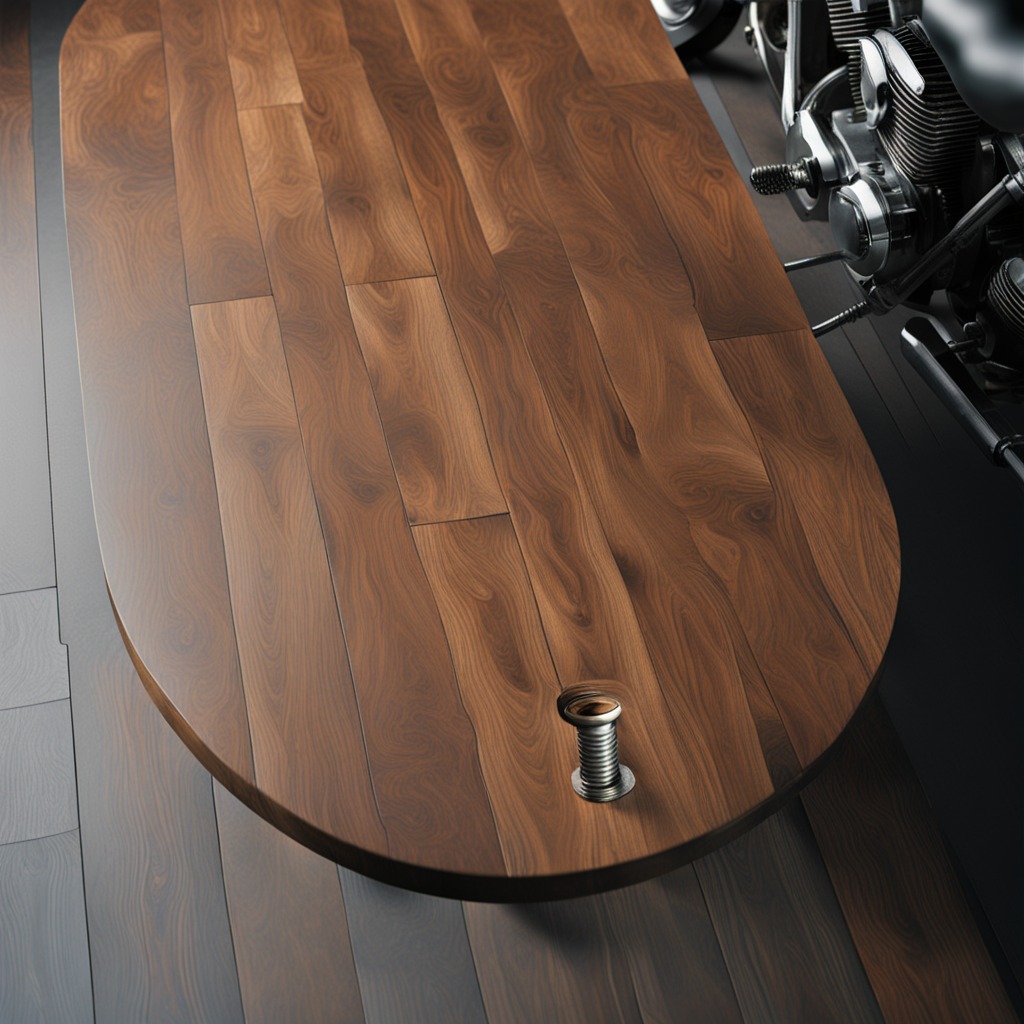
A metal screw is lying on the oil-spilled wooden table in a vintage motorcycle garage.